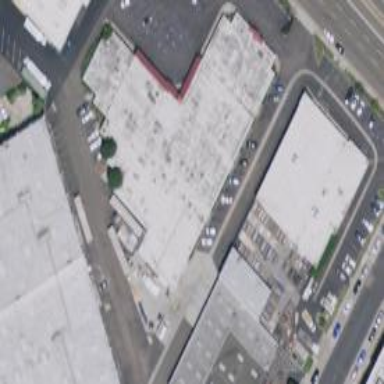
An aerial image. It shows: Retail building.